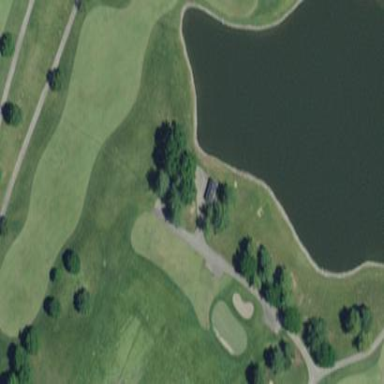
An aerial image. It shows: Golf fairway surrounded by grass.